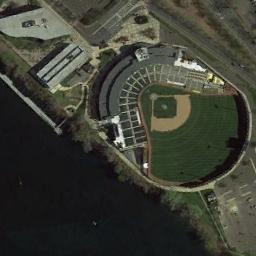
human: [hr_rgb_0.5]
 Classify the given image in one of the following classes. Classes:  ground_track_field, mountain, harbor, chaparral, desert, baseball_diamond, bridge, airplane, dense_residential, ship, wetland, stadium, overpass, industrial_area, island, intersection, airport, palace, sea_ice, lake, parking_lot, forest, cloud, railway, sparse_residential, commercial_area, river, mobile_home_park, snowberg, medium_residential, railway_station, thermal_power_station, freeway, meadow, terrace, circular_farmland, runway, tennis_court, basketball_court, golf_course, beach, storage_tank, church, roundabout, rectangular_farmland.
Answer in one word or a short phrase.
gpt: stadium